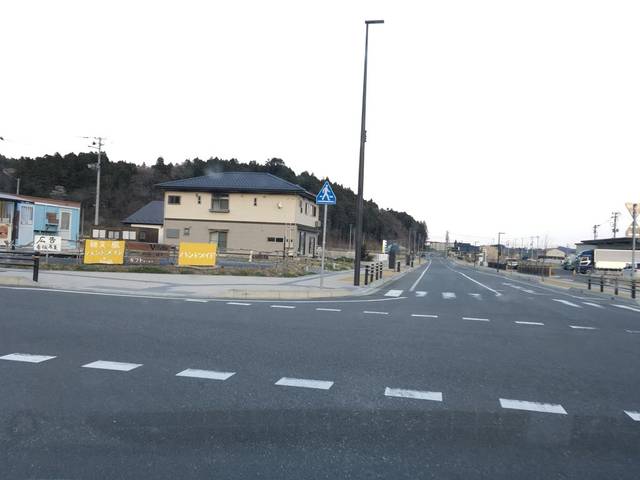
Region: Japan
Coordinates: 39.017, 141.631